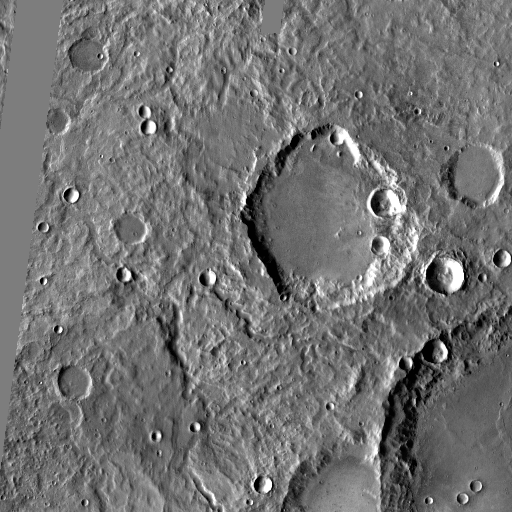
Crater classes present: Background, Other, Layered, Secondary